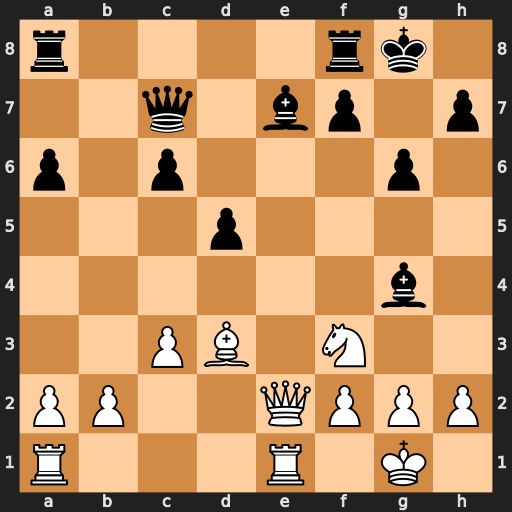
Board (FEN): r4rk1/2q1bp1p/p1p3p1/3p4/6b1/2PB1N2/PP2QPPP/R3R1K1
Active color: w
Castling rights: -
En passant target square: -
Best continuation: Qxe7 Qxe7 Rxe7